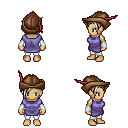
a pixel art fantasy rpg character, female body template, human, tanned skin, chain tabard jacket, white pants, white blonde pixie cut hairstyle, leather cap, white cloth bracers, four views (front, back, left, right), 2x2 character sprite sheet, small pixel art, hard edges, no anti-aliasing